Question: I want price slider as shown in image.

I was able to do it partially without prices as shown in image
'''
function updateTextInput(val) {
var x=val.toString();
var lastThree = x.substring(x.length-3);
var otherNumbers = x.substring(0,x.length-3);
if(otherNumbers != '')
lastThree = ',' + lastThree;
var res = otherNumbers.replace(/\B(?=(\d{2})+(?!\d))/g, ",") + lastThree;
document.getElementById('textInput').value=res;
}
'''
'''
<div class="price-slider py-4">
<input type="range" name="rangeInput" min="0" max="100000" onchange="updateTextInput(this.value);">
<div class="price-list d-flex">
<input type="text" id="textInput" value="">
</div>
</div>
'''
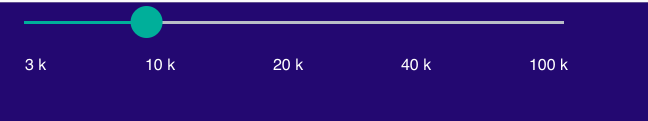
Answer: HTML:
'''
<div class="container">
<input type="range" min="0" max="100" value="50" step="1" list="tickmarks" id="rangeInput" oninput="output.value = rangeInput.value">
<datalist id="tickmarks">
<option value="0 to 20">0</option>
<option>20</option>
<option>40</option>
<option>60</option>
<option>80</option>
<option>100</option>
</datalist>
<output id="output" for="rangeInput">50</output>
</div>
'''
SCRIPT:
'''
$('input').on('change', function(){
alert($(this).val());
})
'''
CSS:
'''
input[type='range'] {
box-sizing: border-box;
border: 0px solid transparent;
padding: 0px;
margin: 0px;
width: 210px;
height: 50px;
cursor: pointer;
background: -webkit-repeating-linear-gradient(90deg, #777, #777 1px, transparent 1px, transparent 40px) no-repeat 50% 50%;
background: -moz-repeating-linear-gradient(90deg, #777, #777 1px, transparent 1px, transparent 40px) no-repeat 50% 50%;
background: repeating-linear-gradient(90deg, #777, #777 1px, transparent 1px, transparent 40px) no-repeat 50% 50%;
background-size: 122px 25px;
font-size: 16px;
}
input[type='range'],
input[type='range']::-webkit-slider-runnable-track,
input[type='range']::-webkit-slider-thumb {
-webkit-appearance: none;
}
input[type='range']::-webkit-slider-runnable-track {
box-sizing: border-box;
width: 200px;
height: 5px;
border-radius: 2px;
background: #777;
}
input[type='range']::-moz-range-track {
box-sizing: border-box;
width: 200px;
height: 5px;
border-radius: 2px;
padding: 0px;
background: #777;
}
input[type='range']::-moz-range-thumb {
box-sizing: border-box;
padding: 0px;
height: 20px;
width: 10px;
border-radius: 2px;
border: 1px solid;
background: #EEE;
}
input[type='range']::-ms-track {
box-sizing: border-box;
width: 210px;
height: 5px;
border-radius: 2px;
padding: 0px;
background: #777;
color: #777;
}
input[type='range']::-webkit-slider-thumb {
box-sizing: border-box;
padding: 0px;
height: 20px;
width: 10px;
border-radius: 2px;
border: 1px solid;
margin-top: -8px;
background: #EEE;
}
input[type='range']::-ms-thumb {
box-sizing: border-box;
padding: 0px;
height: 20px;
width: 10px;
border-radius: 2px;
border: 1px solid;
background: #EEE;
}
input[type="range"]::-ms-fill-lower {
background: transparent;
}
input[type='range']:focus {
outline: none;
}
/*input[type='range']:after{
position: absolute;
content: '20 40 60 80';
padding: 25px 4035px;
word-spacing: 20px;
left: 0px;
top: 0px;
}*/
.container:after {
position: absolute;
color: #777;
content: '20 40 60 80';
padding: 40px;
word-spacing: 20px;
left: 0px;
top: 0px;
z-index: -1;
}
.container {
padding: 0px;
position: relative;
}
output{
display: block;
margin-top: 20px;
color: #777;
}
output:before{
content:"Selected Value: ";
font-weight: bold;
}
body {
font-family: Calibri, Arial;
}
'''
Working demo url:
<URL>